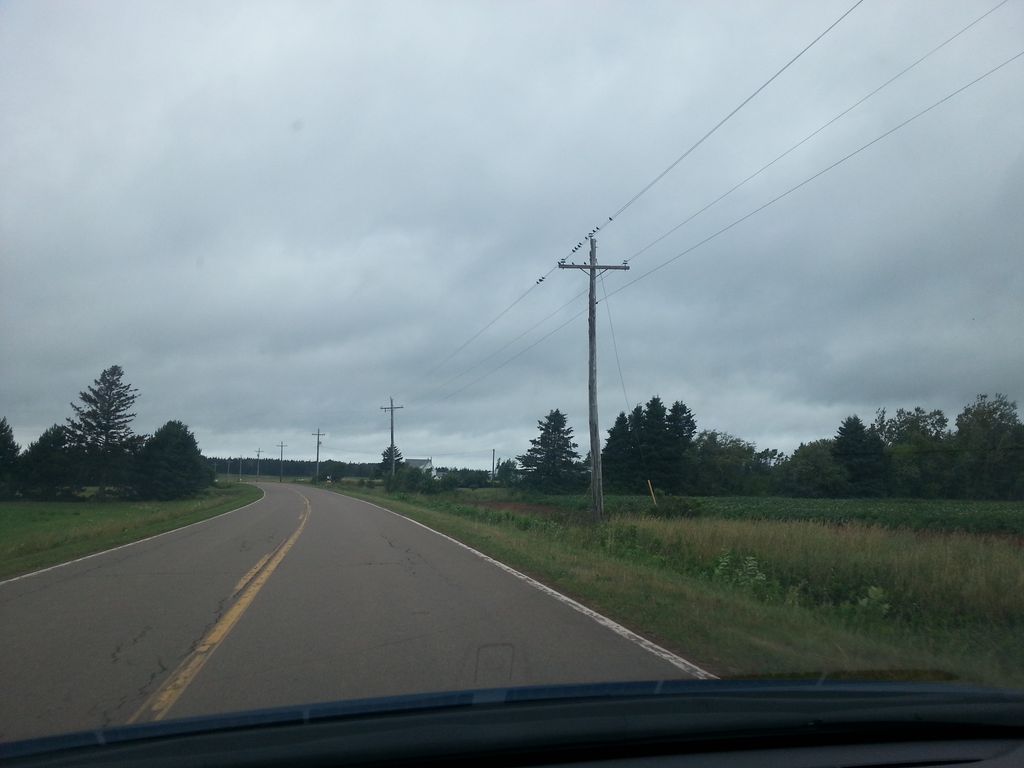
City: charlottetown